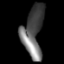
Tissue: lung
Cell type: Endothelial cells
Senescence score: 0.5769
Nuclear area (px): 993
Mean DAPI intensity: 97.169